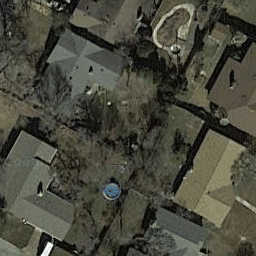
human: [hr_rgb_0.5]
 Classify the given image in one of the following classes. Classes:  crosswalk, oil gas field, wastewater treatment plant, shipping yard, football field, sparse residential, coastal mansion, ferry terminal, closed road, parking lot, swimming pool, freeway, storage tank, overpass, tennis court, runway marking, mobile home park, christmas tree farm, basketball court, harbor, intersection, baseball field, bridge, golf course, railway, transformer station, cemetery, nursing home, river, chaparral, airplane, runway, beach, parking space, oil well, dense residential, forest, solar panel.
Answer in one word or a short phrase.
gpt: dense residential